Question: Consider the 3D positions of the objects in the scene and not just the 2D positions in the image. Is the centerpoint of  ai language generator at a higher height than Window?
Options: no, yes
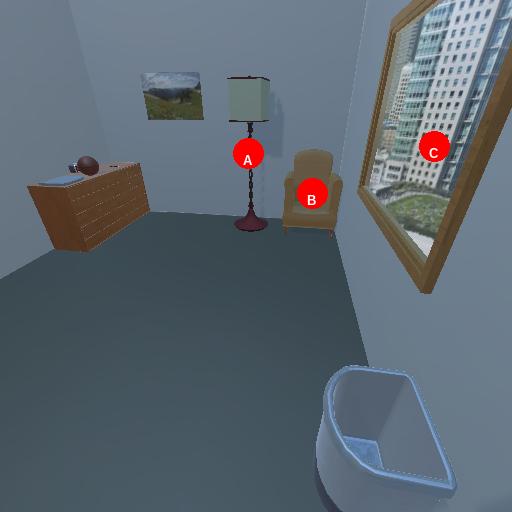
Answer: no